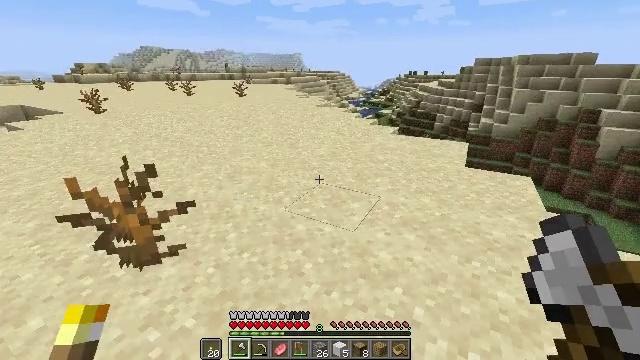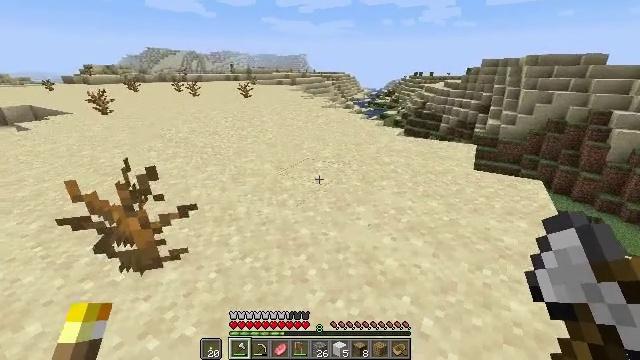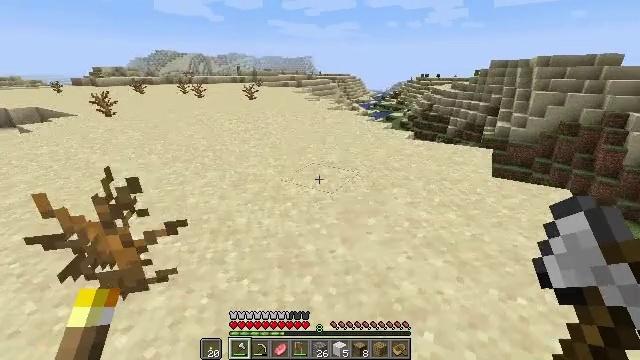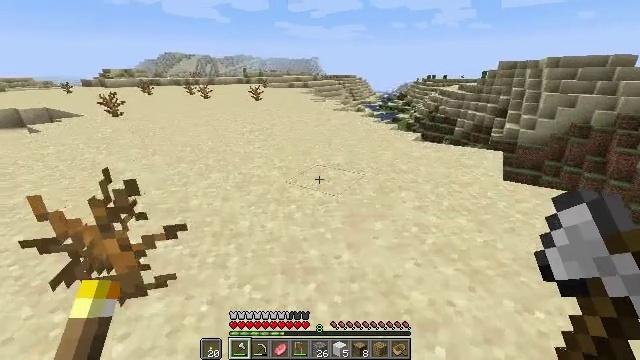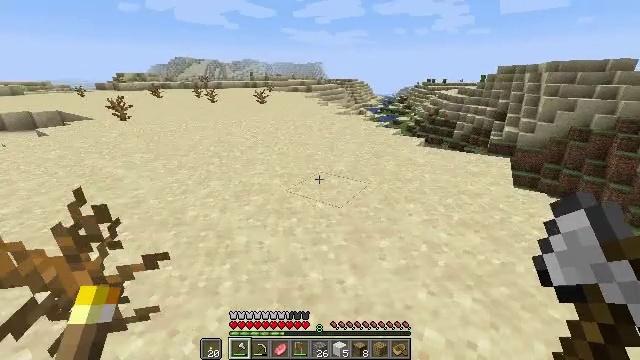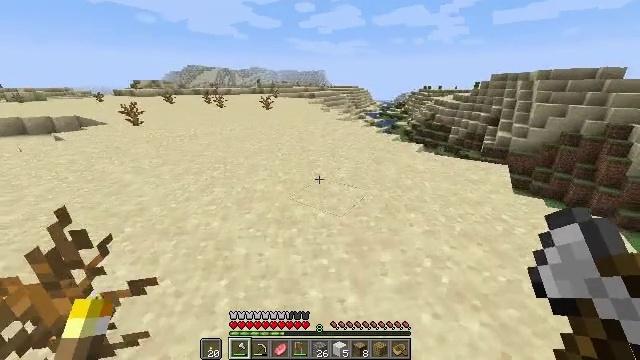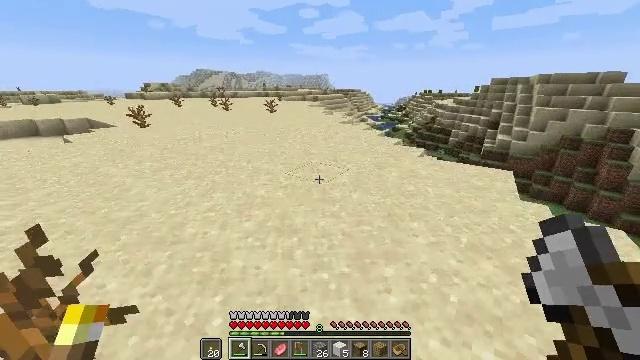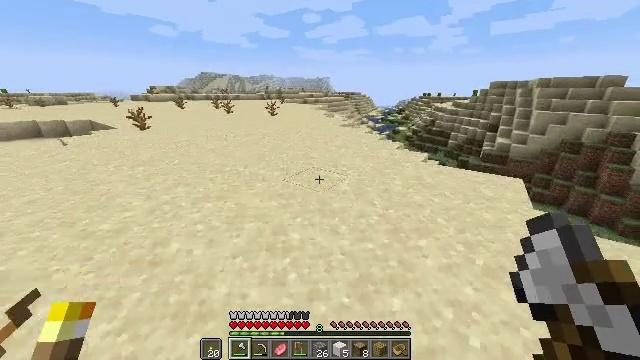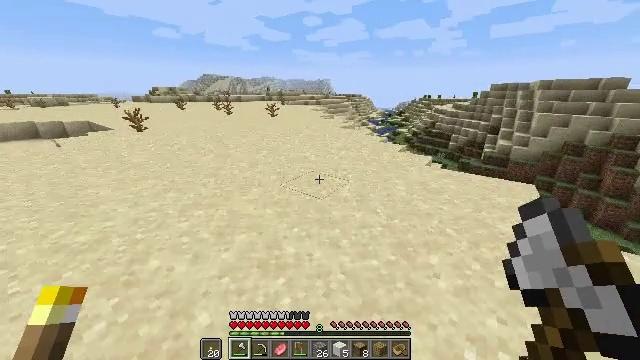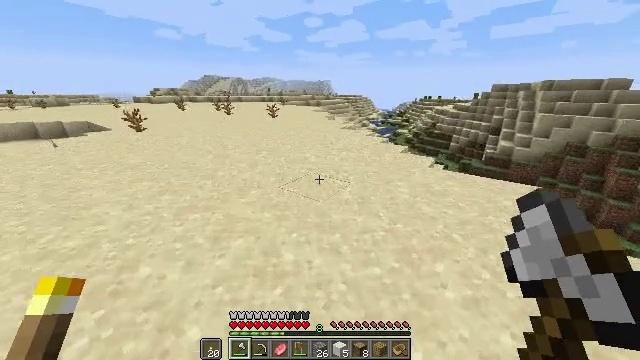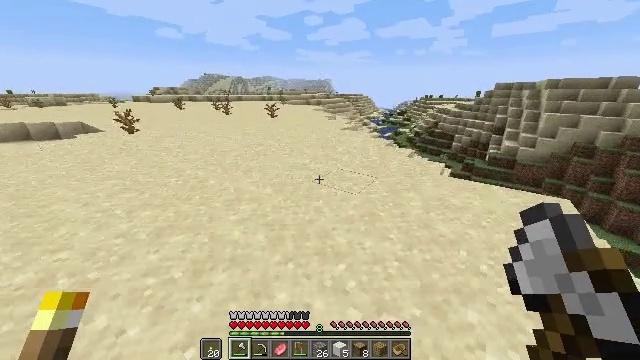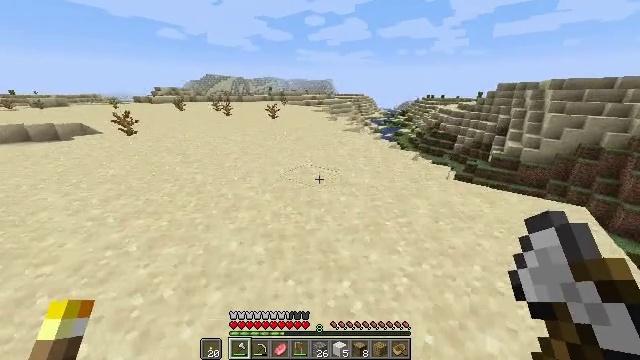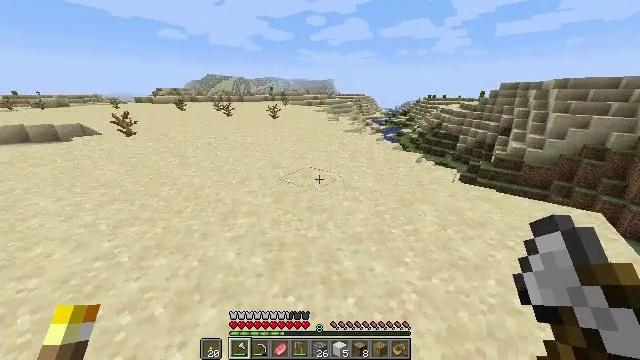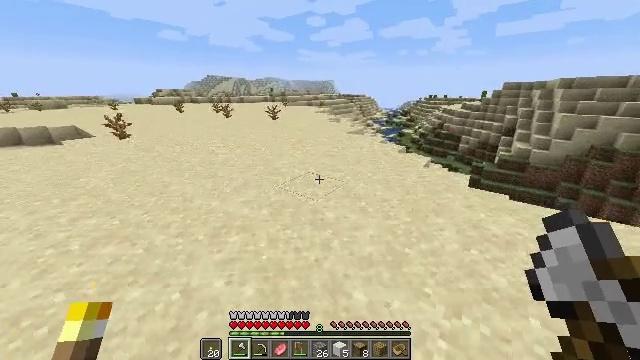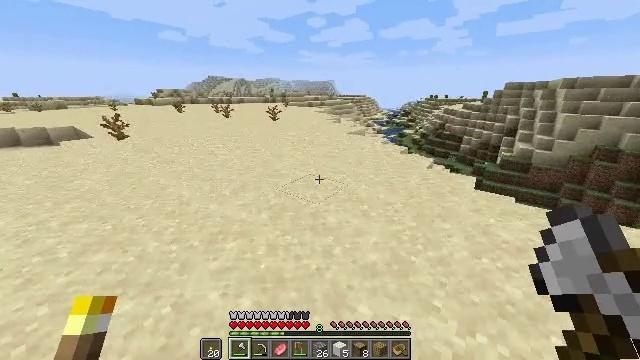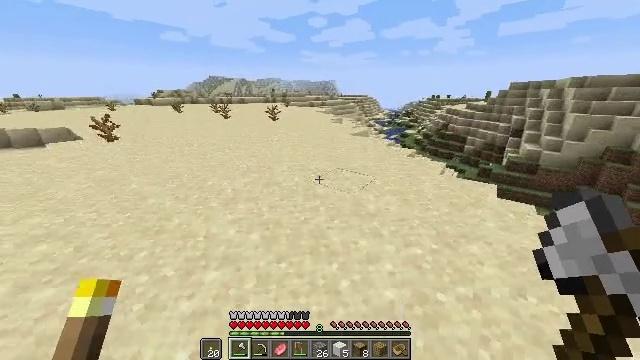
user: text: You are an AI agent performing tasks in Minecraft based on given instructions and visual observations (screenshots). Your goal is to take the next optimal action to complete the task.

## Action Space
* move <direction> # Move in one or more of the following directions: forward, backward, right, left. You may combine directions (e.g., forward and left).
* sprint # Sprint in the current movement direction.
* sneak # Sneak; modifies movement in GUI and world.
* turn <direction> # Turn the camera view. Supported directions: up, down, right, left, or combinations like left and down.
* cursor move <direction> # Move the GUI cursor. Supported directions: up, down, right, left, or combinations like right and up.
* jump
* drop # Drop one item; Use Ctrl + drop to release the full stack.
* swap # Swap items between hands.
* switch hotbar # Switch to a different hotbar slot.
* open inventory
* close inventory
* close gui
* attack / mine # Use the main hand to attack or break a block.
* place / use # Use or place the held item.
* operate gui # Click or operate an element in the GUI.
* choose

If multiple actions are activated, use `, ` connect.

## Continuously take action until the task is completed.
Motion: motion action
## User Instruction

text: Gather a dead bush.
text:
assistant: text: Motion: move forward, turn left
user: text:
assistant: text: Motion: move forward, turn left
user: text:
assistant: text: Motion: move forward, sprint, turn left
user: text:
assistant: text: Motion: move forward, sprint
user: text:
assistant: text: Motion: move forward, sprint
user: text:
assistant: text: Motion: move forward, sprint
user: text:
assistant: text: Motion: move forward, sprint
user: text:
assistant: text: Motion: move forward, sprint
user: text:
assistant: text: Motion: move forward, sprint
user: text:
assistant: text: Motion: move forward, sprint
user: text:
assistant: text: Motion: move forward
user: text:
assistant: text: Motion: move forward
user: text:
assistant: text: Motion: move forward
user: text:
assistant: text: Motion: move forward
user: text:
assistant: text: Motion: move forward
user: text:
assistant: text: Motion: move forward
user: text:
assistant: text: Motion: move forward
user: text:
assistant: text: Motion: move forward
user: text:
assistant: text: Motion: move forward
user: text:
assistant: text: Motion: move forward
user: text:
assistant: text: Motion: move forward
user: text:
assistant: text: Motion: move forward, turn left
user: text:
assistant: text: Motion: move forward, turn left
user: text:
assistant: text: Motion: move forward
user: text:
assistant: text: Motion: move forward
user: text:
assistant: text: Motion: move forward
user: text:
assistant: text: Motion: move forward
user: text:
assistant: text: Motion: move forward
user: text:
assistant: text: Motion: move forward
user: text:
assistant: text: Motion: move forward